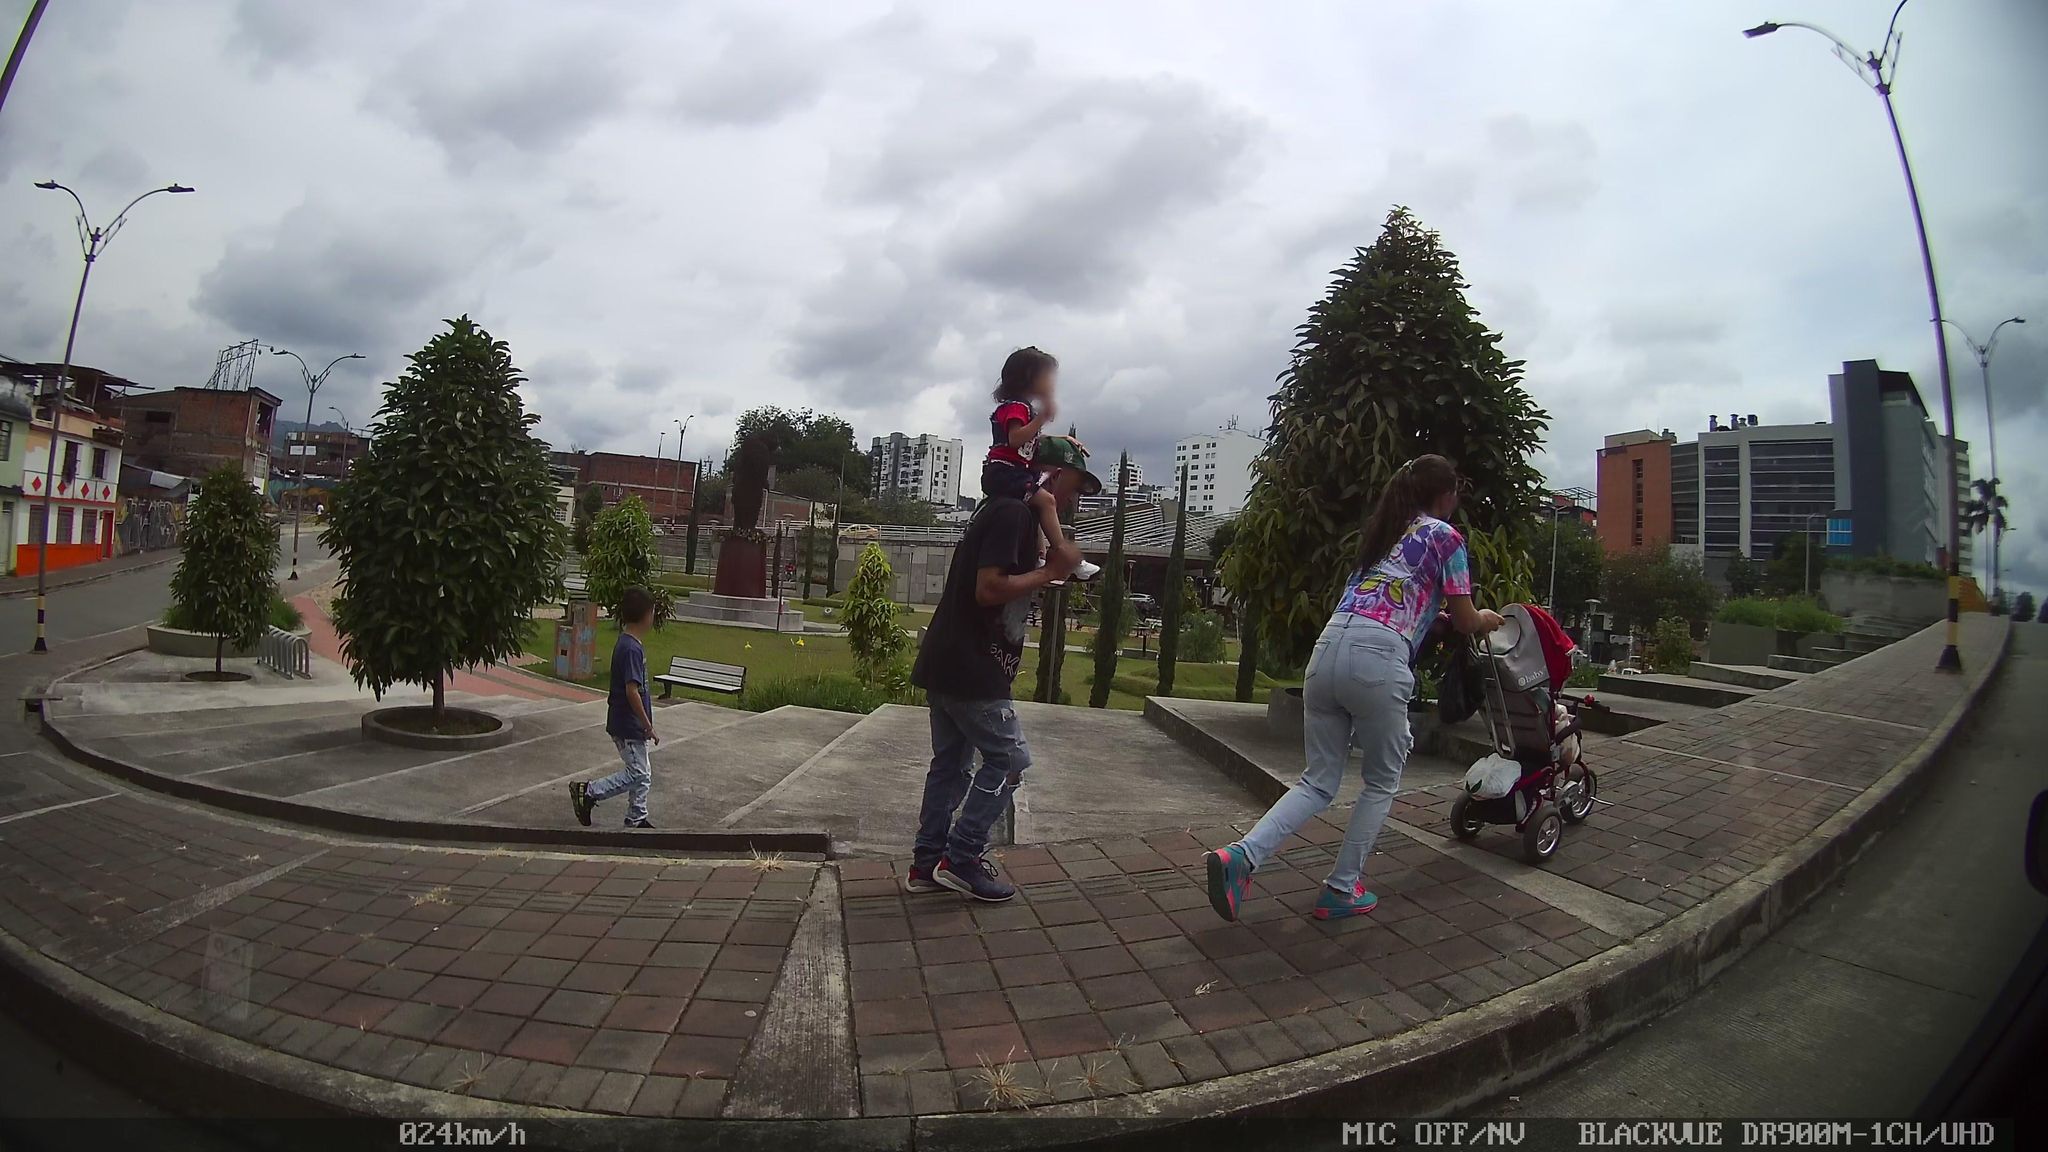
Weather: cloudy
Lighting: day
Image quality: good
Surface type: walking surface
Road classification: secondary_link, secondary
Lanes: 2
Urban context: urban centre
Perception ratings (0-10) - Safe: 7.6, Lively: 6.83, Beautiful: 6.26, Boring: 2.04, Depressing: 0.73, Wealthy: 3.86